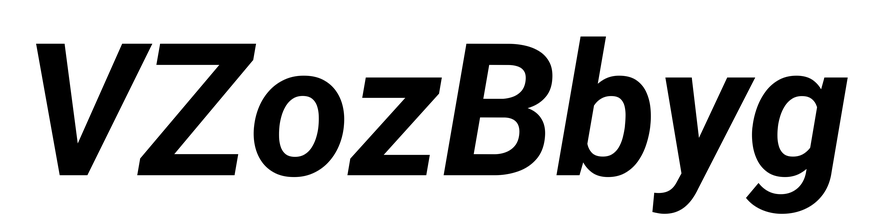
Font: Roboto-Italic_Bold_Italic